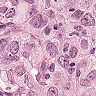
Metastatic tissue present: yes